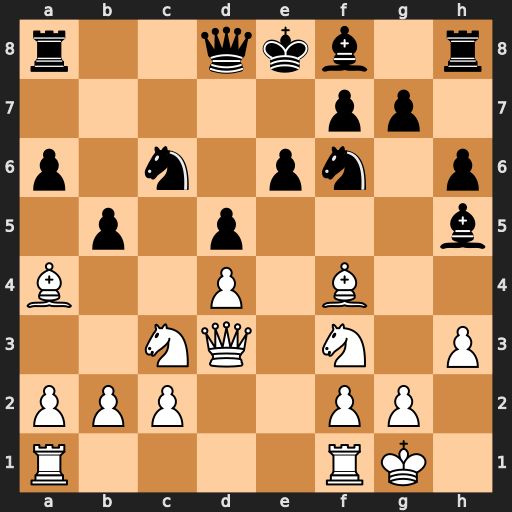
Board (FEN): r2qkb1r/5pp1/p1n1pn1p/1p1p3b/B2P1B2/2NQ1N1P/PPP2PP1/R4RK1
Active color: w
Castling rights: kq
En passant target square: -
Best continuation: Nxb5 axb5 Bxb5